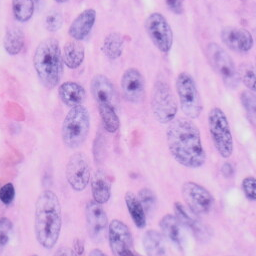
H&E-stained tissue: Skin